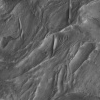
Atmospheric dust classification: not_dusty